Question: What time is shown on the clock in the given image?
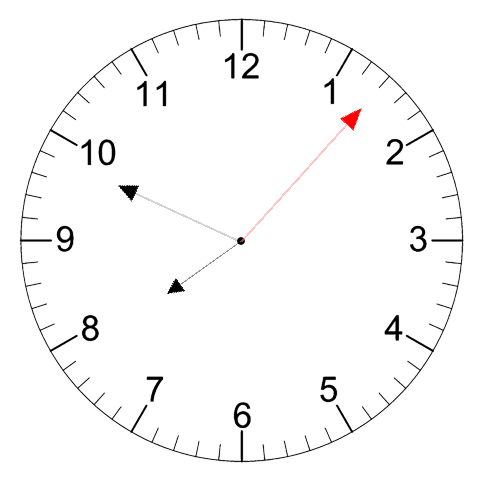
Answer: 07:49:07